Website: walmart
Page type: account-selection
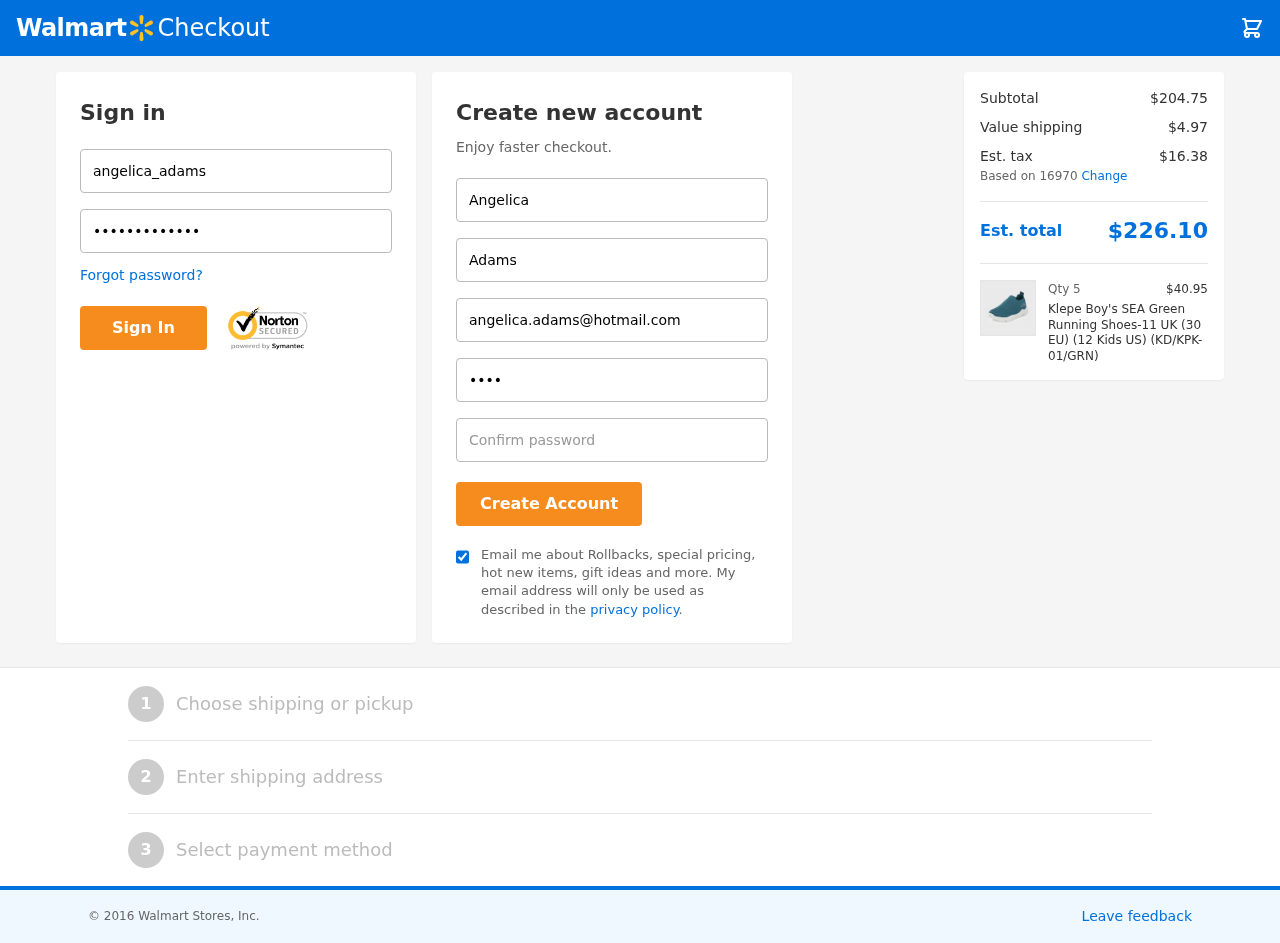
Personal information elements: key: PII_EMAIL
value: angelica.adams@hotmail.com
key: PII_FIRSTNAME
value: Angelica
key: PII_LASTNAME
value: Adams
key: PII_LOGIN_USERNAME
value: angelica_adams
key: PII_POSTCODE
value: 16970
Product elements: key: PRODUCT1_NAME
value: Klepe Boy's SEA Green Running Shoes-11 UK (30 EU) (12 Kids US) (KD/KPK-01/GRN)
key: PRODUCT1_PRICE
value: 40.95
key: PRODUCT1_QUANTITY
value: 5
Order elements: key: ORDER_SUBTOTAL
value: $204.75
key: ORDER_SHIPPING_COST
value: $4.97
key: ORDER_TAX
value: $16.38
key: ORDER_TOTAL
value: $226.10